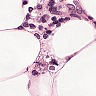
Metastatic tissue present: no